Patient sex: M
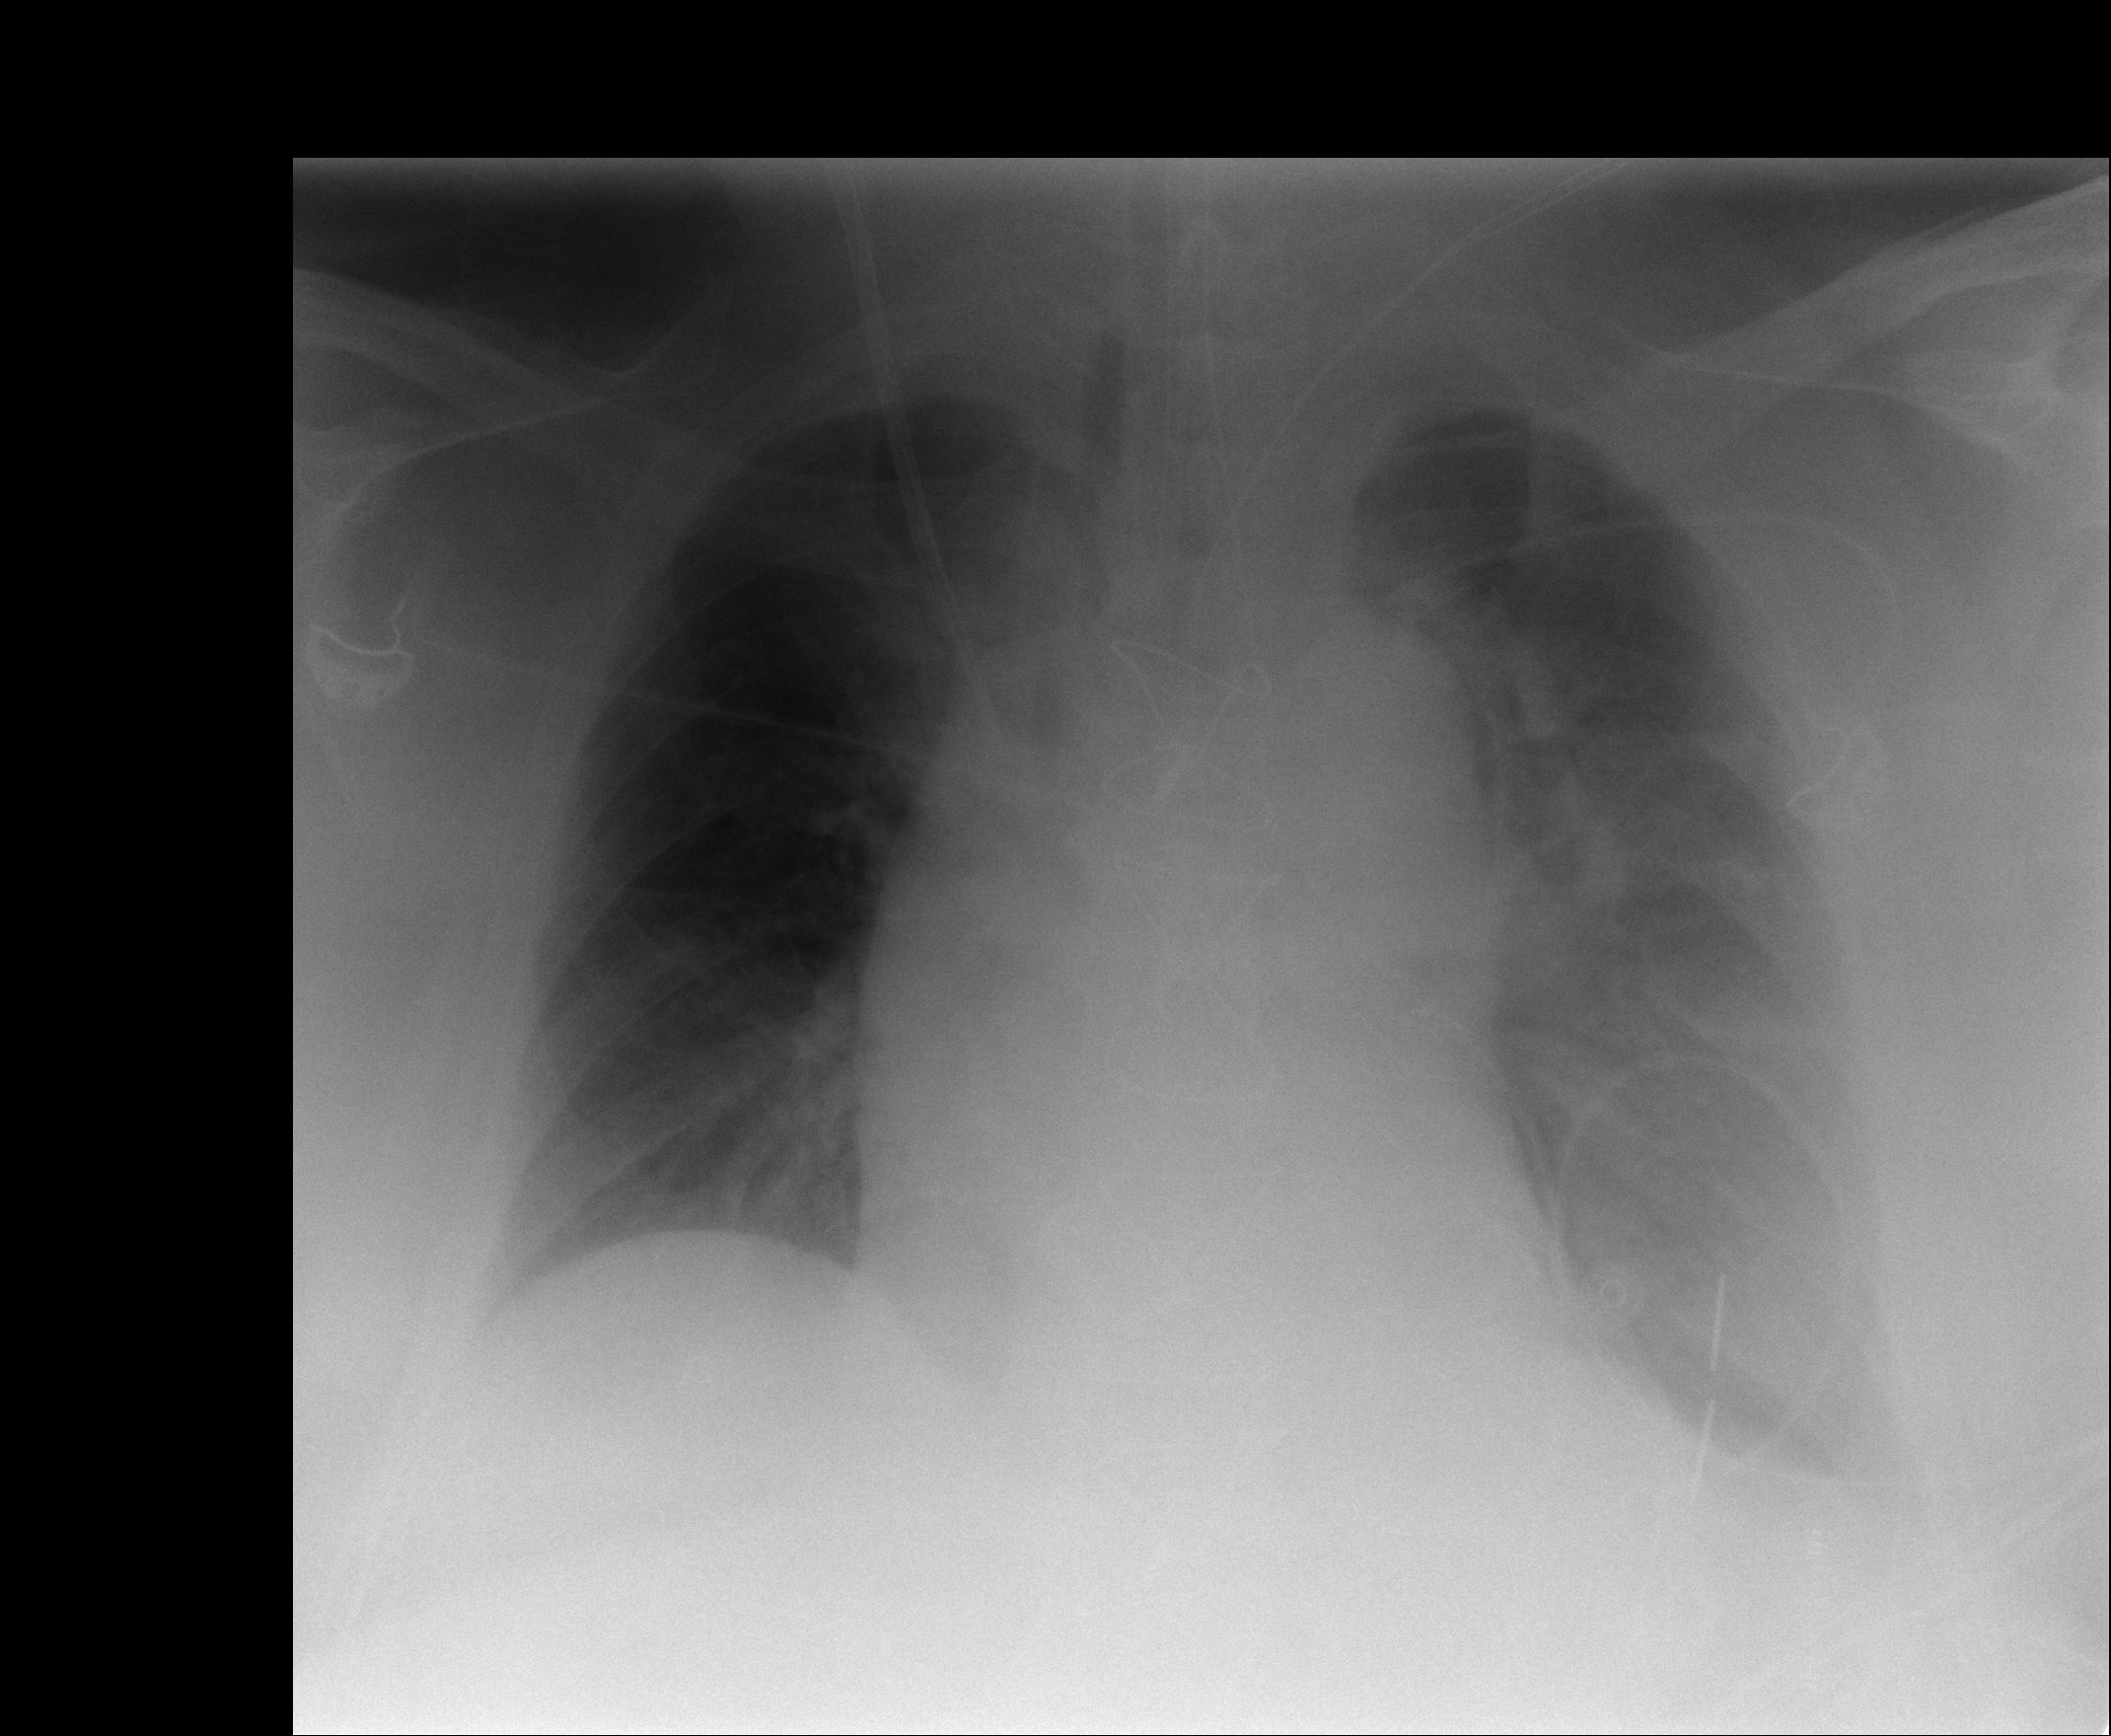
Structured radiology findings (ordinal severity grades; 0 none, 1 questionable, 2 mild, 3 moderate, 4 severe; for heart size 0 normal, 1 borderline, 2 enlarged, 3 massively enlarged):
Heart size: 0
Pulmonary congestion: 2
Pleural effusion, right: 1
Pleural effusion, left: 2
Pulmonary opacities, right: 0
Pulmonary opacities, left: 3
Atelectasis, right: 0
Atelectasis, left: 2